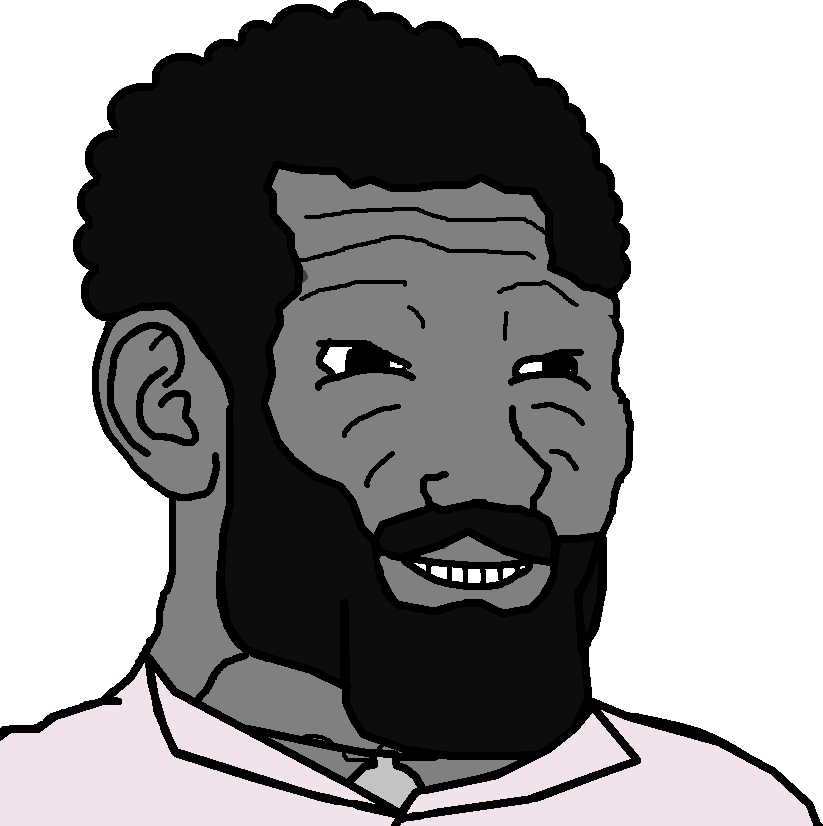
Label: 5_Grey_Chad